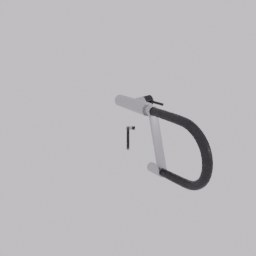
Label: appliances